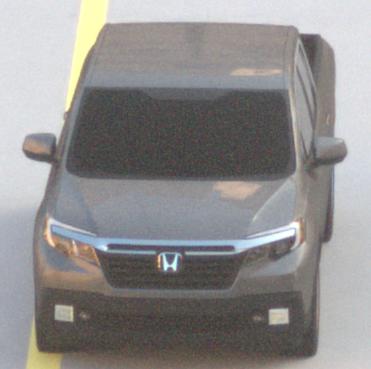
Make: Honda
Model: Ridgeline
Detailed model: Gen. 2
Model produced from: 2016
Model produced until: 2020
Doors: 4
Color: gray
Road condition: dry road
Daytime: sunrise or sunset
Contrast: low contrast